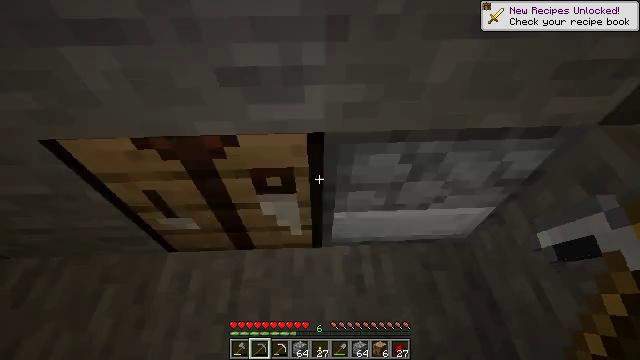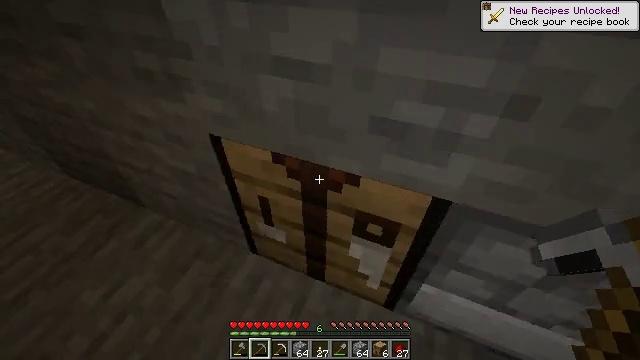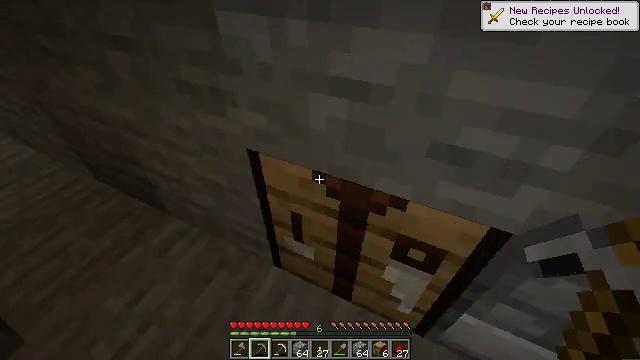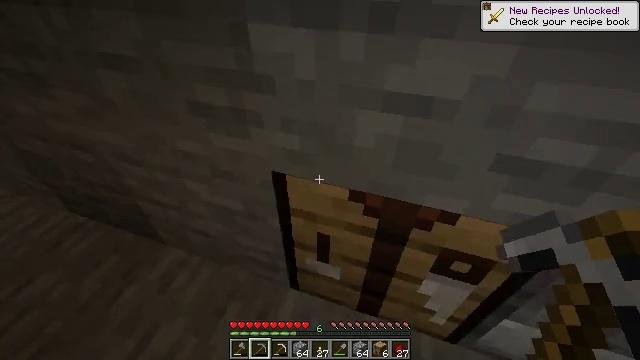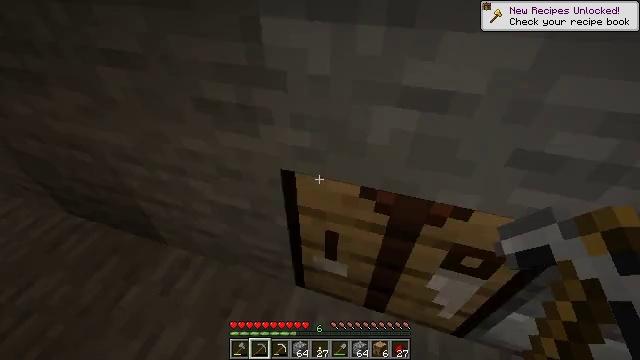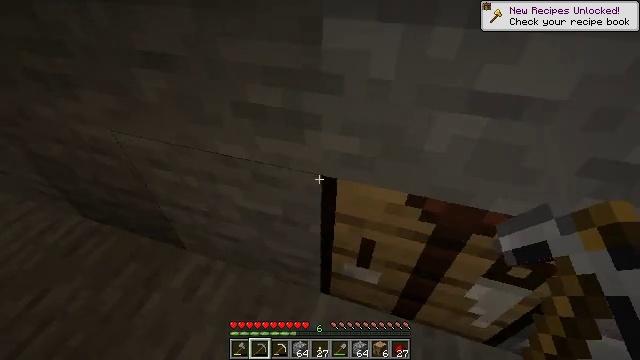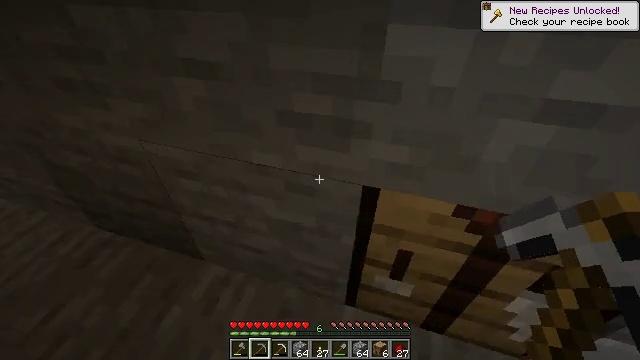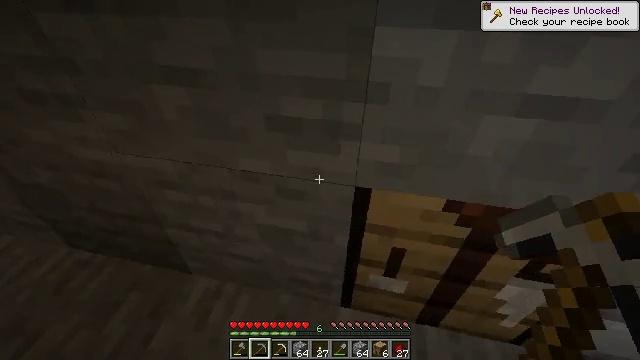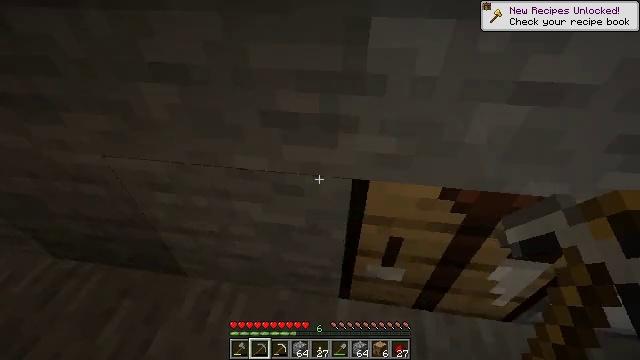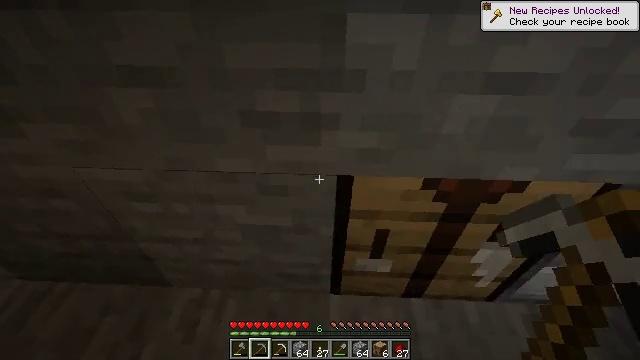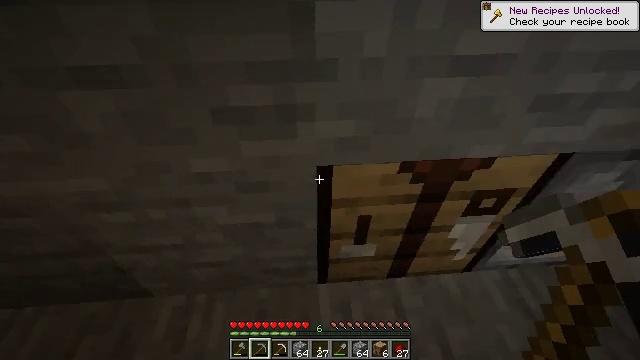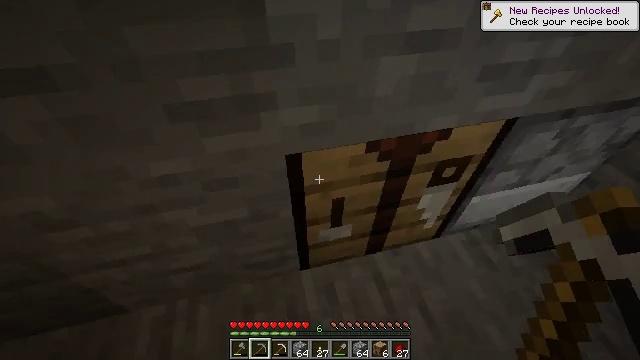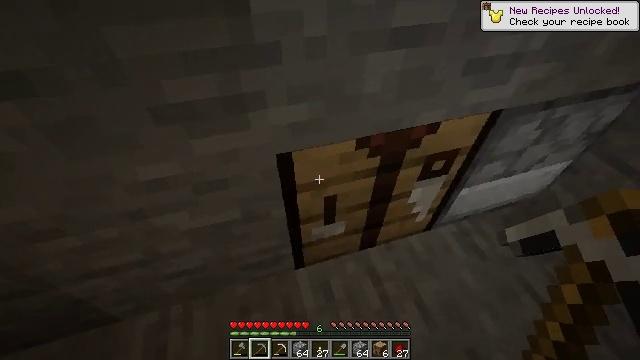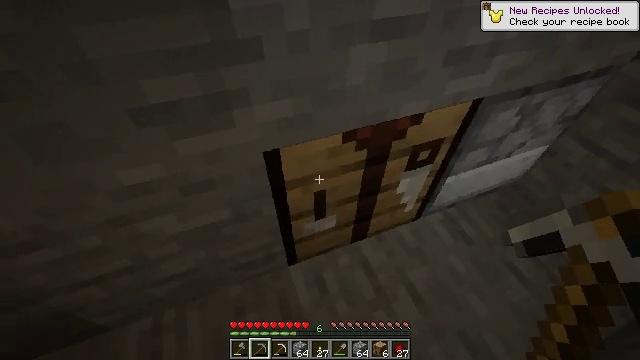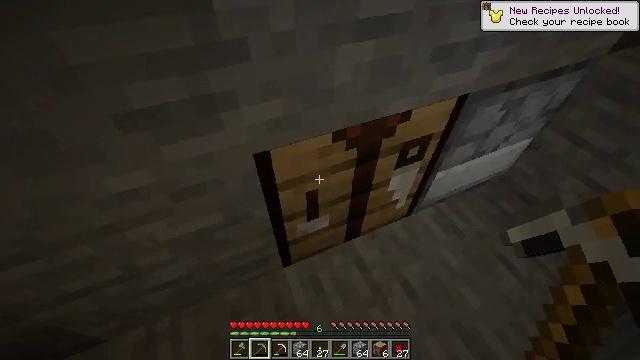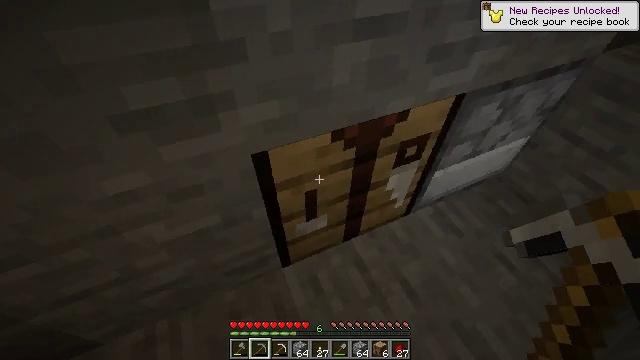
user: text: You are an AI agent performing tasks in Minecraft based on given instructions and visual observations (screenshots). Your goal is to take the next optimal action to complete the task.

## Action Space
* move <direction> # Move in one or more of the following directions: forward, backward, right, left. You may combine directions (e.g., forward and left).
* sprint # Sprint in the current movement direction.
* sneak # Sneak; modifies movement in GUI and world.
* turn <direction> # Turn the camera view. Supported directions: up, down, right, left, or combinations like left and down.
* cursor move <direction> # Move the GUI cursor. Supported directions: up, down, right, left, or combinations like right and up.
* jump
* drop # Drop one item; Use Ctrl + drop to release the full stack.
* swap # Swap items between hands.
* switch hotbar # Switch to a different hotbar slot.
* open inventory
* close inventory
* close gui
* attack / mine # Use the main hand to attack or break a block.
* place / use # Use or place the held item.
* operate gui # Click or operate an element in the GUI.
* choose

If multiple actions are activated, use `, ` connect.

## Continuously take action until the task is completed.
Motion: motion action
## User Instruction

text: Open a crafting table and craft a golden pickaxe.
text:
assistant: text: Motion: move left, turn left and up
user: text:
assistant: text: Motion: move left, turn left and up
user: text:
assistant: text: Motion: move left, turn right
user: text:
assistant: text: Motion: move left, turn right
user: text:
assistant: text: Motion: no_op
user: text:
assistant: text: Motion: turn up
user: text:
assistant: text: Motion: turn right
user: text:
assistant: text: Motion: turn right and down
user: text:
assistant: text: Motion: turn right
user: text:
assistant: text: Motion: turn right and down
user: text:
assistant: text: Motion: turn right and down
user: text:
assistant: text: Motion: turn right
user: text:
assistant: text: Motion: turn right and down
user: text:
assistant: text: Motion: turn right
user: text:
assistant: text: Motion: use / place
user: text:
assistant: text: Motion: use / place
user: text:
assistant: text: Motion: use / place
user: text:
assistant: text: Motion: no_op
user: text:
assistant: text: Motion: turn down
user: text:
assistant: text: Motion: open gui
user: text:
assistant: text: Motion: no_op
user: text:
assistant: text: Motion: no_op
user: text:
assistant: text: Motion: no_op
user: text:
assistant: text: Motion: no_op
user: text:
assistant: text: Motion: cursor move left and up
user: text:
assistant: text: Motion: no_op
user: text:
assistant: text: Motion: no_op
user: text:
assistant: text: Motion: no_op
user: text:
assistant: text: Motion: no_op
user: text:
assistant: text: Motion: cursor move down